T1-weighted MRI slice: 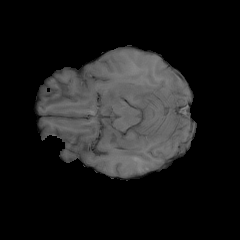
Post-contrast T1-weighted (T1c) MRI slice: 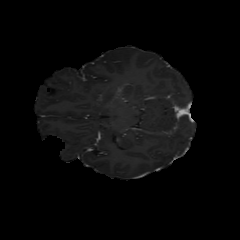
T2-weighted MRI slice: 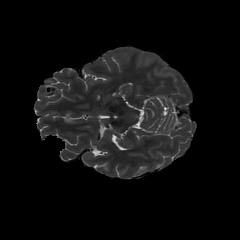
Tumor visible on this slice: no